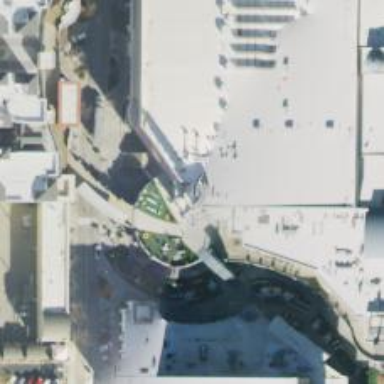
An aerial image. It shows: Cinema.